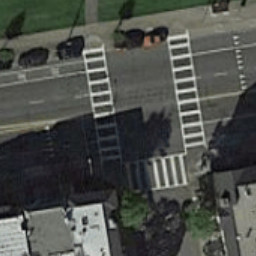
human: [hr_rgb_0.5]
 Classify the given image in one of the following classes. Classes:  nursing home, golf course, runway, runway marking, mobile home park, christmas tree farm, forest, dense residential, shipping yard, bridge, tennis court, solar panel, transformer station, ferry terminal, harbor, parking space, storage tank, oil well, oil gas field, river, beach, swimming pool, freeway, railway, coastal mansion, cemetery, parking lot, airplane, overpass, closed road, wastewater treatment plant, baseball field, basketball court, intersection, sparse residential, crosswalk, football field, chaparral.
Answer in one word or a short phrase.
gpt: crosswalk